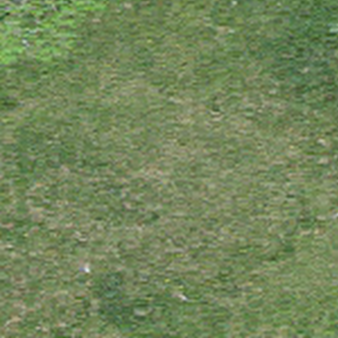
Label: other